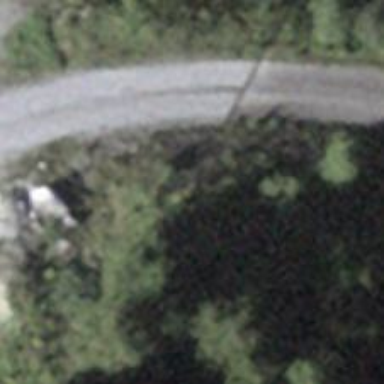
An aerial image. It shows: Track road with grade4 tracktype.